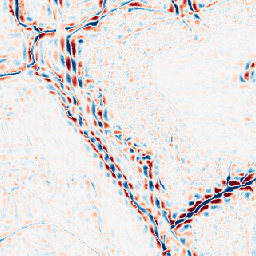
Category: wavelet
Decomposition family: wavelet_biorthogonal
Decomposition parameters: wavelet: bior3.5
level: 3
Upsampling method: nearest
Upsampling parameters: scale: 4
Upsampling scale: 4